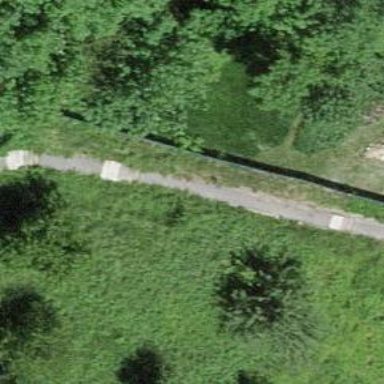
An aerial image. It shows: Asphalt footway.